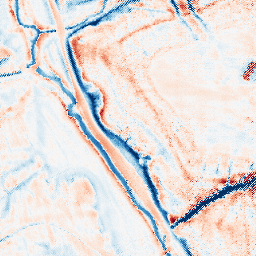
Category: edge_preserving
Decomposition family: bilateral
Decomposition parameters: d: 21
sigma_color: 75
sigma_space: 50
Upsampling method: regularized
Upsampling parameters: scale: 4
lambda_reg: 0.1
Upsampling scale: 4